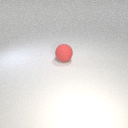
large red rubber sphere